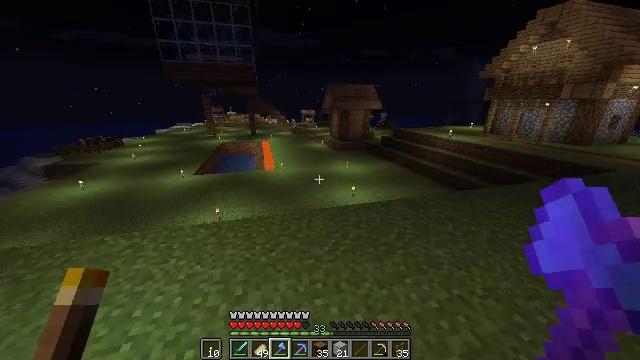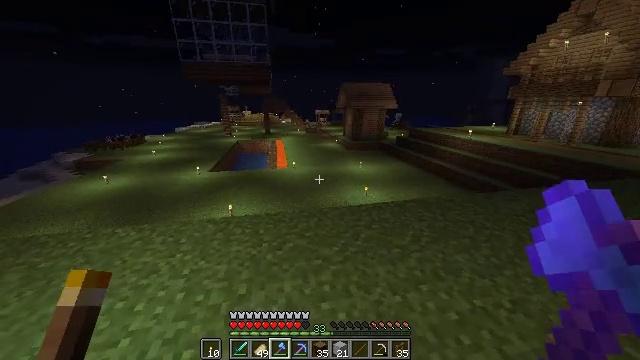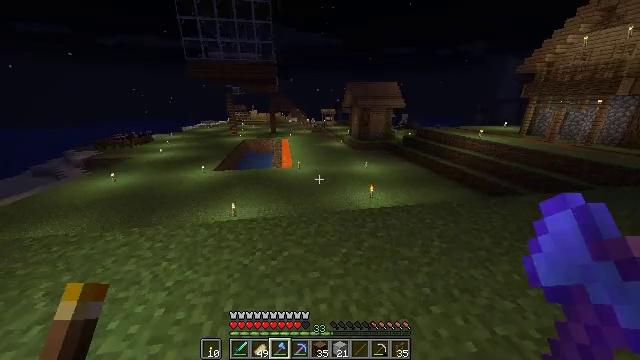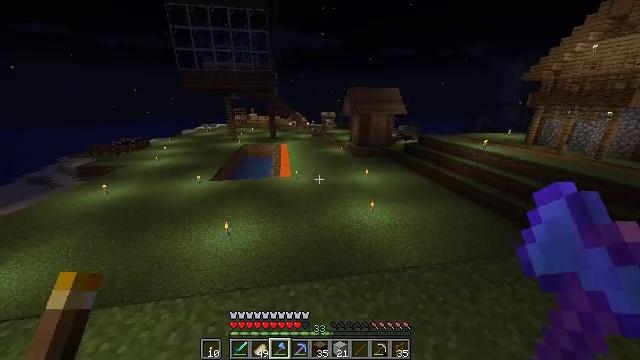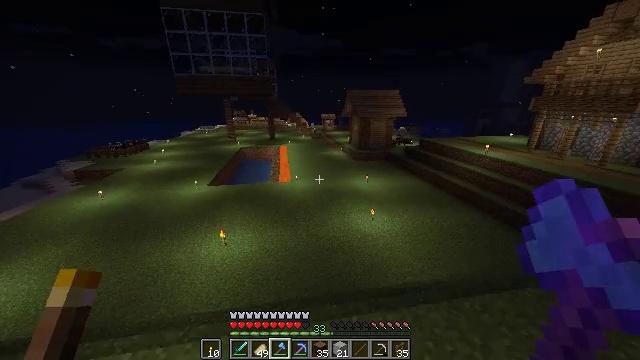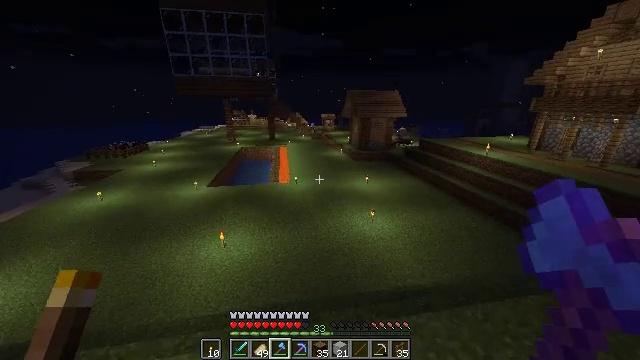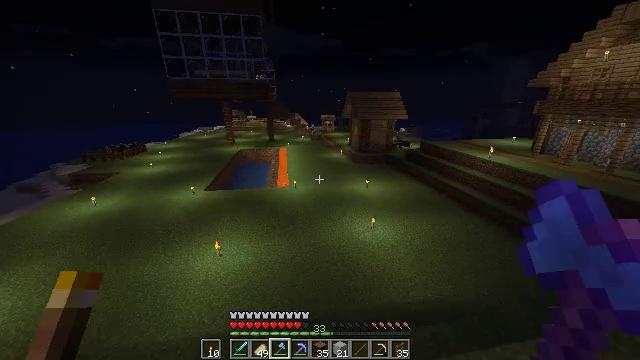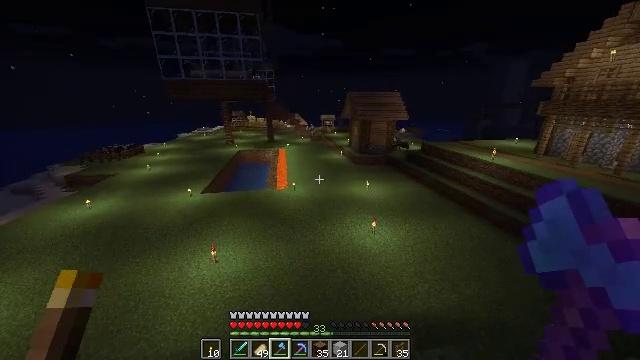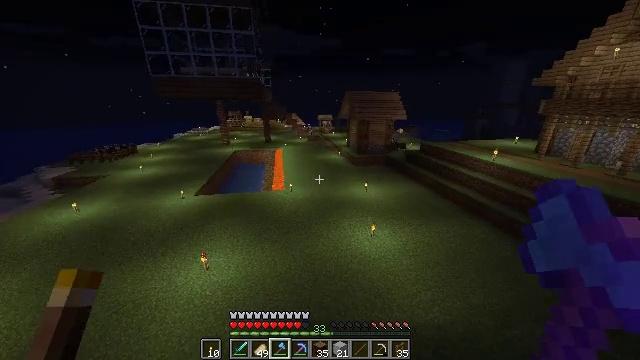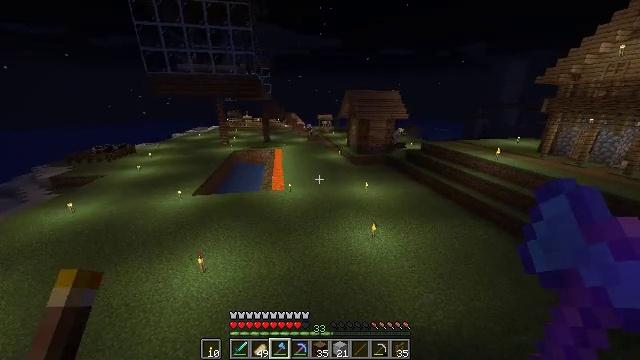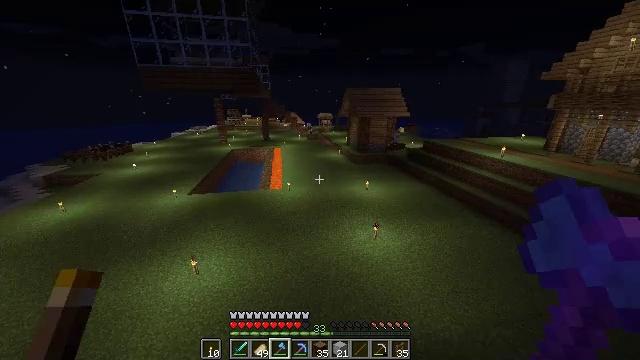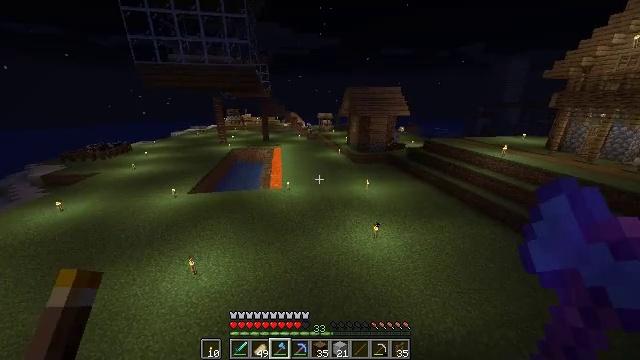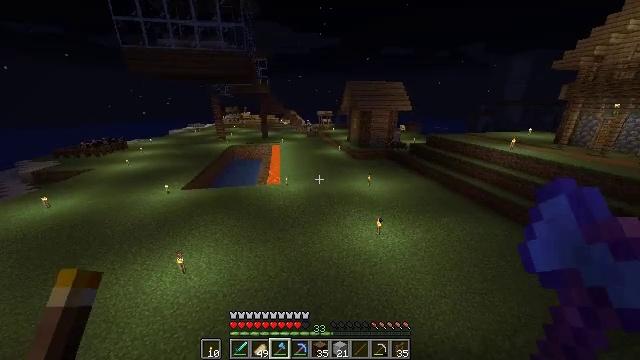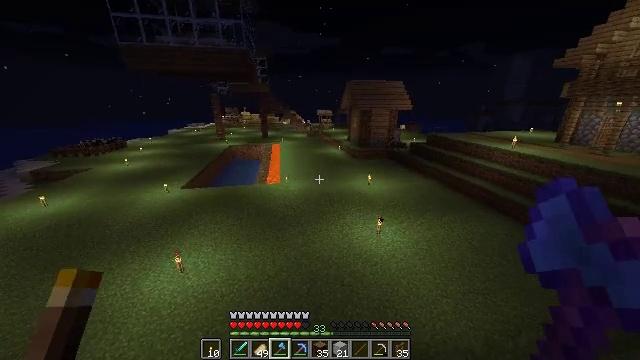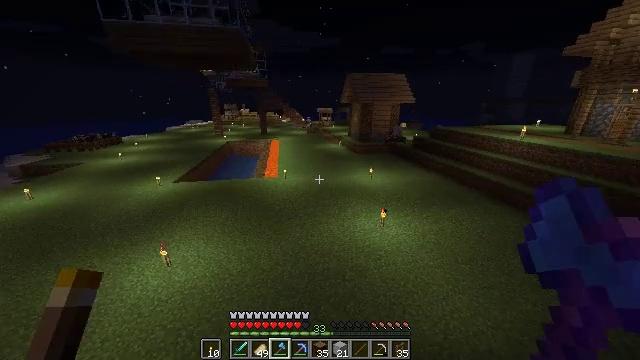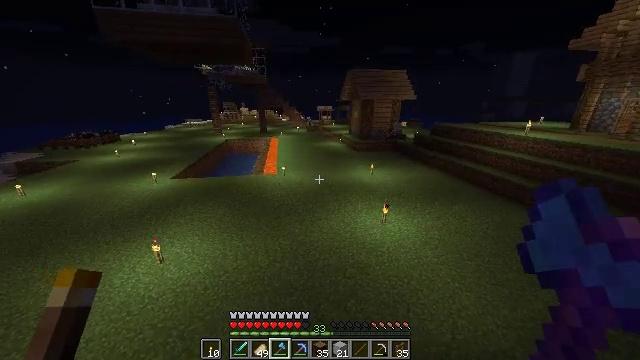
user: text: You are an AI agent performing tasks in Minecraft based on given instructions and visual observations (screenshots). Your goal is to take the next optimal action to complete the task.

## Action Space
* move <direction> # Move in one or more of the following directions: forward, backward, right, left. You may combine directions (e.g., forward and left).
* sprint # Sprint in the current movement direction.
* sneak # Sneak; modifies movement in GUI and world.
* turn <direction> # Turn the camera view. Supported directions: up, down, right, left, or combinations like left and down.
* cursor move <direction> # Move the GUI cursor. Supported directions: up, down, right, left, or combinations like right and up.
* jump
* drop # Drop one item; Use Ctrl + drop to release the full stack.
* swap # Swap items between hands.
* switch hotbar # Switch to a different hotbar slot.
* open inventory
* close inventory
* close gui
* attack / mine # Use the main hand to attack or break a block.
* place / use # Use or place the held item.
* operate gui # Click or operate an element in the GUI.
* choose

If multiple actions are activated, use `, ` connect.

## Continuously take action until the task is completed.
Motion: motion action
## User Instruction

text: Disassemble the brown bed.
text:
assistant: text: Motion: move forward, sprint, turn left, jump
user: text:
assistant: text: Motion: move forward, sprint, turn left, jump
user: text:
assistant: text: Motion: move forward, sprint, jump
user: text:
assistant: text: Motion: move forward, sprint, jump
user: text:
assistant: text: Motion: move forward, jump
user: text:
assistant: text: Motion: move forward, jump
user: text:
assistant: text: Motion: move forward, jump
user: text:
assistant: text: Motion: move forward, jump
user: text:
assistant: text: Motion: move forward, jump
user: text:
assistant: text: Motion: move forward, jump
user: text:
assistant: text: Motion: move forward, jump
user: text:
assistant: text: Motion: move forward, jump
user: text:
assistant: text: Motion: move forward, jump
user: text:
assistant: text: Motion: move forward, sprint, jump
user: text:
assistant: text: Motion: move forward, sprint, jump
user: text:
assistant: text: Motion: move forward, sprint, jump
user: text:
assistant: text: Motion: move forward, sprint, jump
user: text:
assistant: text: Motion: move forward, jump
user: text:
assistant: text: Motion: move forward, jump
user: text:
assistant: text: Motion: move forward, turn left, jump
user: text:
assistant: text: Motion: move forward, jump
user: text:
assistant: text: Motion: move forward, jump
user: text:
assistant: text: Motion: move forward, jump
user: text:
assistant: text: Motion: move forward, sprint, jump
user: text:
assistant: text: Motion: move forward, sprint, jump
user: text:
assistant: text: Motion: move forward, sprint, jump
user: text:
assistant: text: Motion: move forward, sprint, jump
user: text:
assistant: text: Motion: move forward, sprint, jump
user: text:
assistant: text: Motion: move forward, jump
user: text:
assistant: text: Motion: move forward, turn up, jump